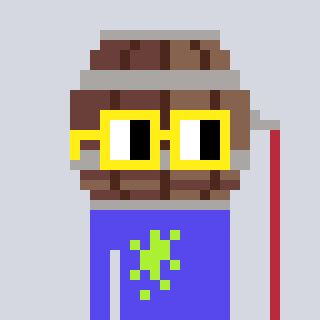
a pixel art character with square yellow glasses, a wine barrel-shaped head and a computerblue-colored body on a cool background